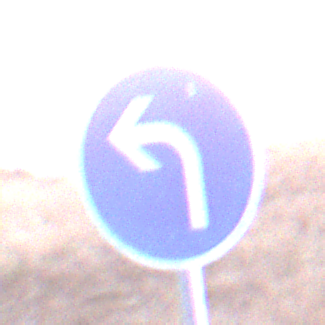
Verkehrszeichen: VorgeschriebeneFahrtrichtungLinks
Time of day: SunriseSunset
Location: Outdoor (Nature)
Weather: Clear
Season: NotSpecified
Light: Natural